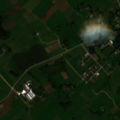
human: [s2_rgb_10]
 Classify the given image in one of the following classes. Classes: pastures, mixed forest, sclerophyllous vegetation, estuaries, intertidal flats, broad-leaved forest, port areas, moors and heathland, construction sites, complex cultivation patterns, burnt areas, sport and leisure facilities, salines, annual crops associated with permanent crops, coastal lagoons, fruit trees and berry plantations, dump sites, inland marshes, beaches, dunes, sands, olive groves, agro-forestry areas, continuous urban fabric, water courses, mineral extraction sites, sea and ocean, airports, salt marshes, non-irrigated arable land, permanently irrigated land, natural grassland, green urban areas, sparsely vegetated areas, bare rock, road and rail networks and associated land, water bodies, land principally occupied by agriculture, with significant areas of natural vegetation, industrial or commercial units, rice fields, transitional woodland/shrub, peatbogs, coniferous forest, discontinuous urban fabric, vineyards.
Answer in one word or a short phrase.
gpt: discontinuous urban fabric, non-irrigated arable land, pastures, complex cultivation patterns, land principally occupied by agriculture, with significant areas of natural vegetation